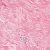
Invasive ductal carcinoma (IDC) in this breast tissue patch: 0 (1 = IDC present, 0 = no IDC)